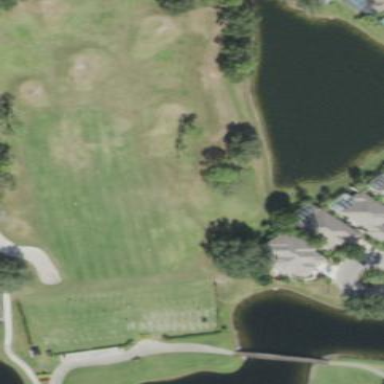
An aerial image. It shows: Grassy area used as driving range for golf.